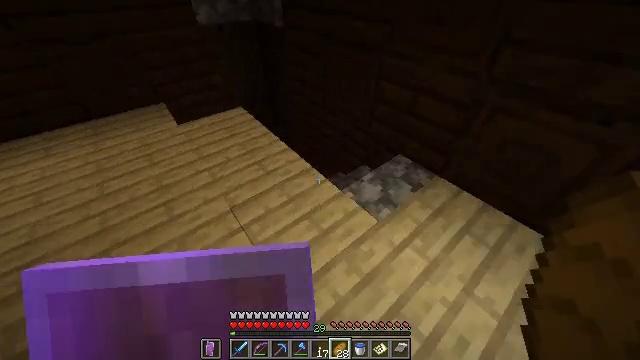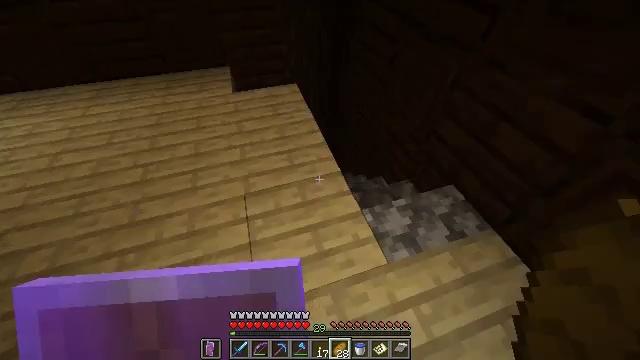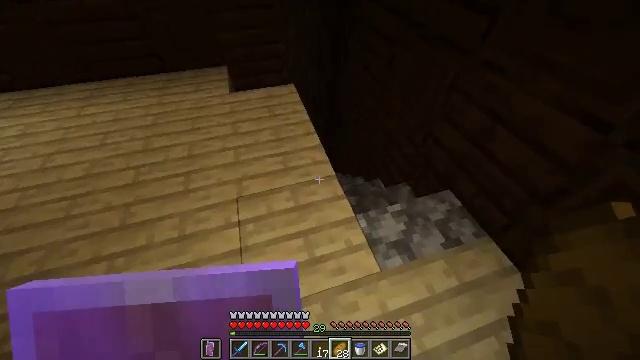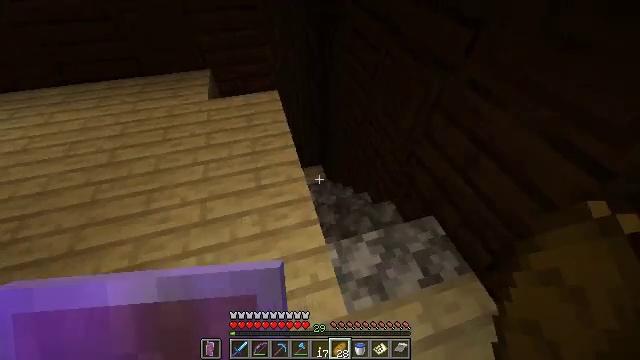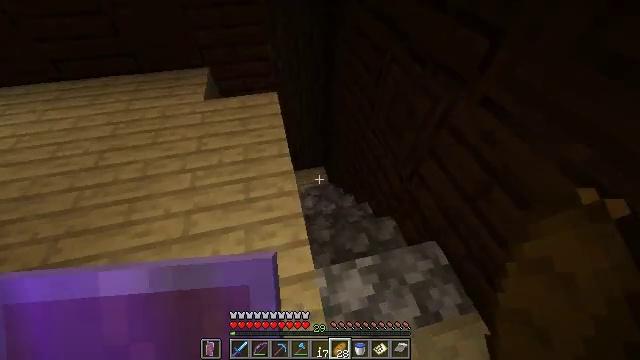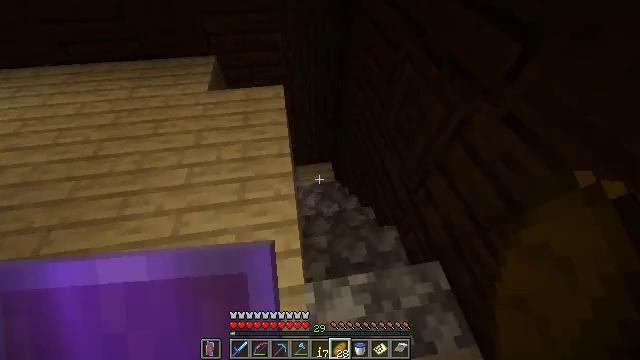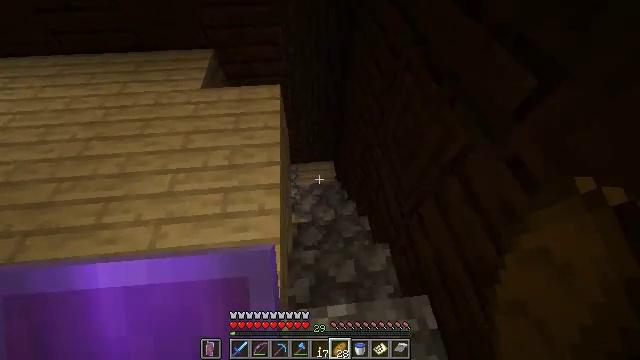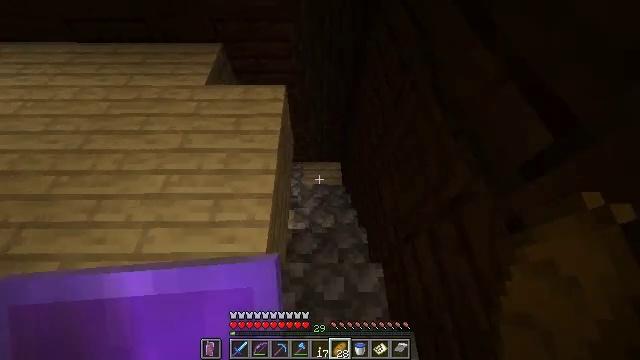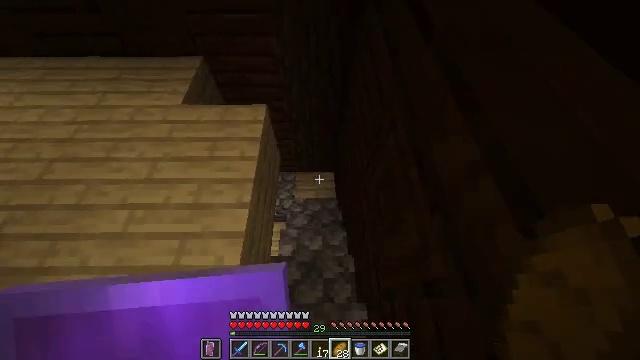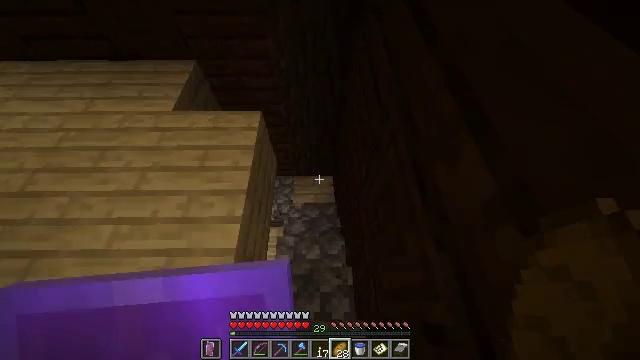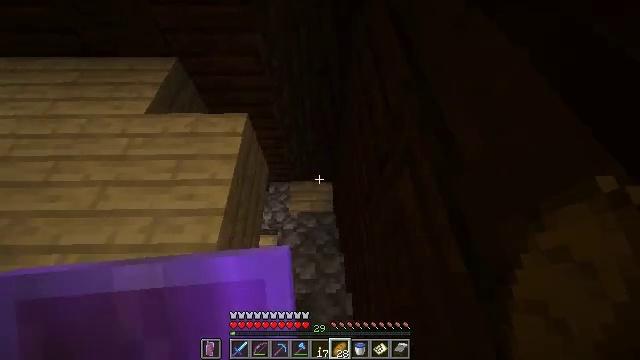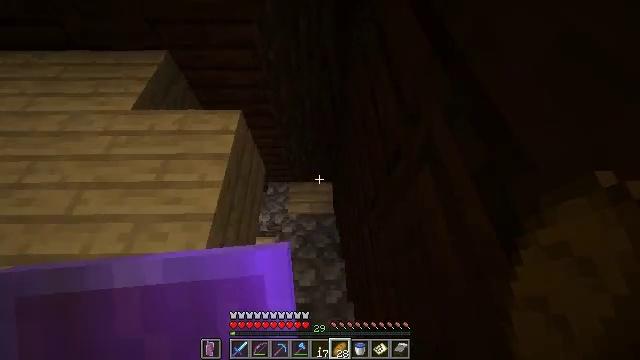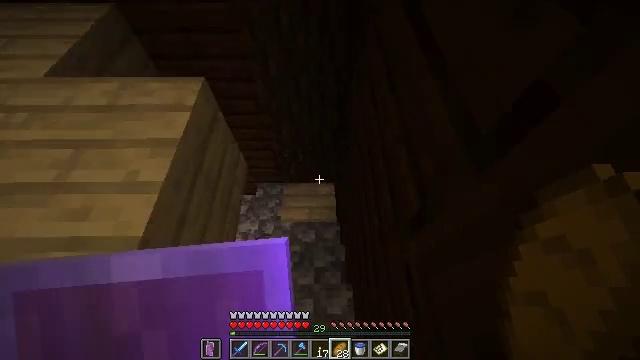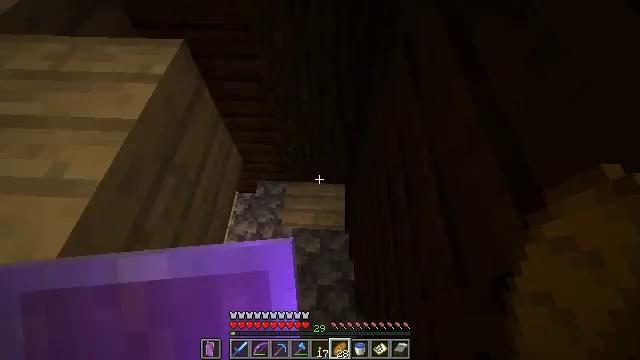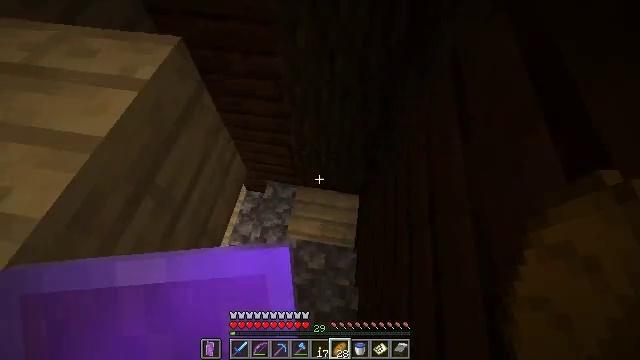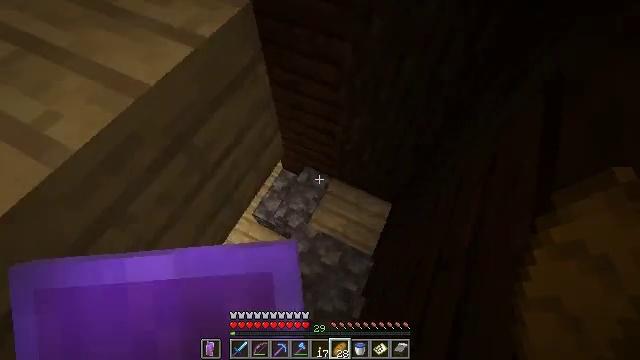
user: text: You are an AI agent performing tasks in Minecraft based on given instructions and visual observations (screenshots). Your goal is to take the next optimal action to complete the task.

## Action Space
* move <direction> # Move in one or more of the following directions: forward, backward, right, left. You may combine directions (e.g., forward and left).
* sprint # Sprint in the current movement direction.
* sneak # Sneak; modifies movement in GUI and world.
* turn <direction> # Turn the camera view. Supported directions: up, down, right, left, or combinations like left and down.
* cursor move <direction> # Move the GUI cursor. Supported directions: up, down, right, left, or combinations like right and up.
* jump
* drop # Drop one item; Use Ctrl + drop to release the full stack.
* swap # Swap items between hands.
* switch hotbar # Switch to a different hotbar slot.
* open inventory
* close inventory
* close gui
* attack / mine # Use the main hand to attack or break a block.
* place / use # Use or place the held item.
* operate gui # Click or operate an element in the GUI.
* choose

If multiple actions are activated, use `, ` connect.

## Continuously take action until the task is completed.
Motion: motion action
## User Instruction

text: Remove birch planks to collect them.
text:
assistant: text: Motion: move forward and move right, turn left and down
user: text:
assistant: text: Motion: move forward and move right
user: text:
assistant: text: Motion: move forward
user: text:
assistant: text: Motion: move forward, turn left and down
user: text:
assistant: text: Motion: move forward and move right, turn left and down
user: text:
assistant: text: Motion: move forward and move right, turn left and down
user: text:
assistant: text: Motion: move forward and move right, turn left and down
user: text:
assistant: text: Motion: move forward
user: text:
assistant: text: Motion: move forward
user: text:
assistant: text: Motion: move forward
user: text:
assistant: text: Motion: move forward
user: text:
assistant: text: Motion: move forward
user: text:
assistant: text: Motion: move forward, turn left
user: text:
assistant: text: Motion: move forward and move right, turn left
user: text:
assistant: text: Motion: move forward and move right, turn left and down
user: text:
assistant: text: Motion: move forward and move right, turn left
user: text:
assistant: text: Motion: move forward and move right, turn left and up
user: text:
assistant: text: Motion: move forward and move right, turn left
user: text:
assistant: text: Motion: move forward and move right, turn left and up
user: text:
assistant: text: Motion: move forward and move right, turn left and up
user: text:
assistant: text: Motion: move forward and move right, turn left and up
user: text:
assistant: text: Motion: move forward, turn left and up
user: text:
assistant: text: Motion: move forward, turn left and up
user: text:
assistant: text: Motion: move forward, turn left and up
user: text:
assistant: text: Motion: move forward, open inventory
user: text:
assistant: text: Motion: cursor move right, open inventory
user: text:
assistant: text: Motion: cursor move right and down
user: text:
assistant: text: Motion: cursor move right and down
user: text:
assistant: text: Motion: cursor move down
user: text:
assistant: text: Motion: cursor move left